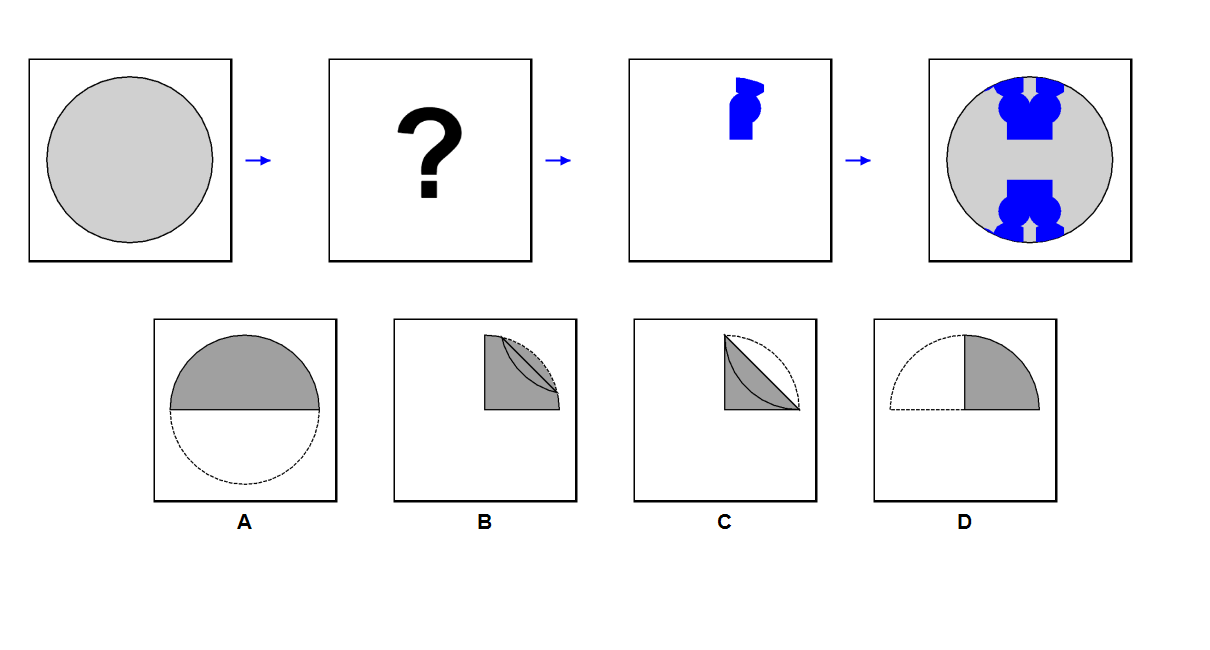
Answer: C